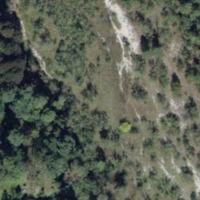
EUNIS habitat code: 32
Species observed at this site:
Aruncus dioicus
Juniperus communis
Prunus spinosa